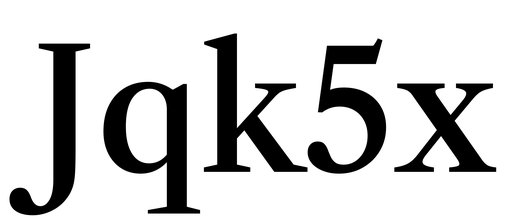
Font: LibreCaslonText_Medium